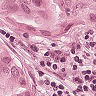
Metastatic tissue present: yes